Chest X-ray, PA view. Patient: 85 years old, sex F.
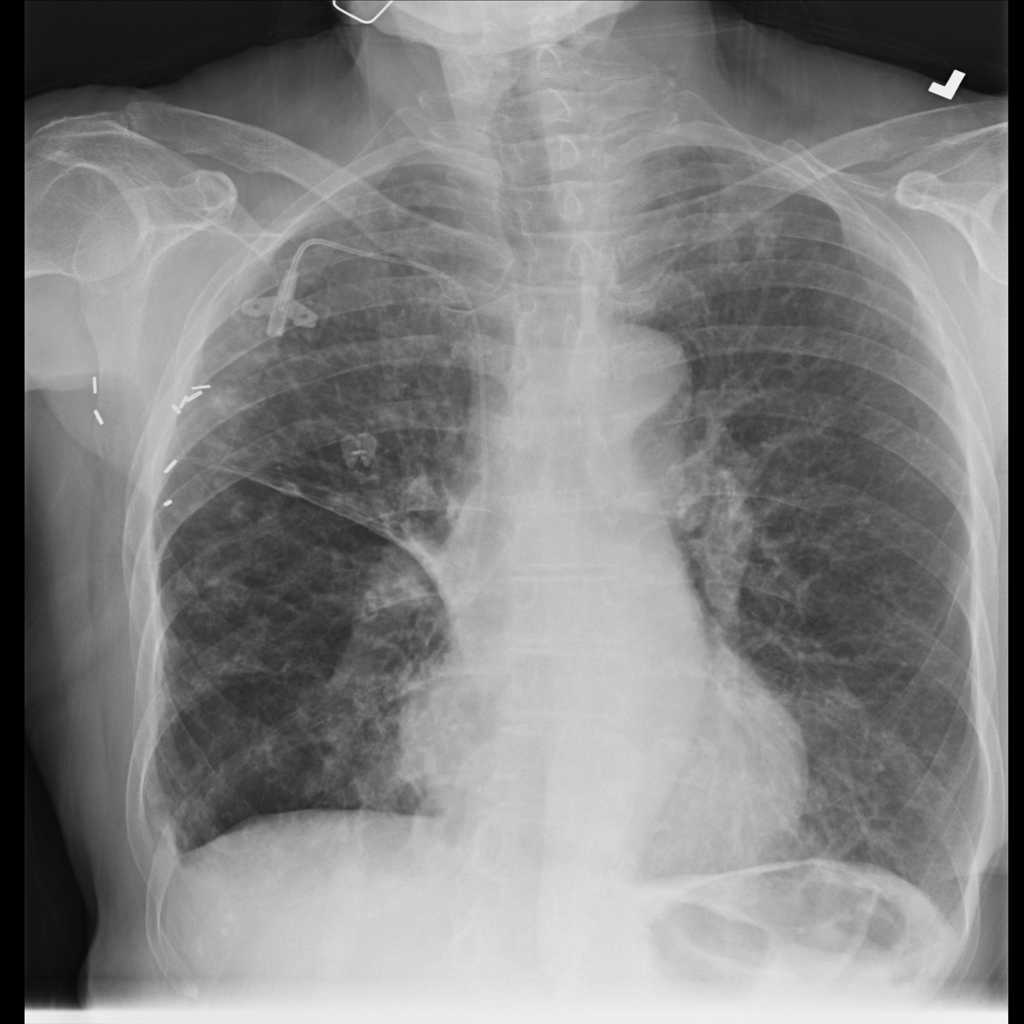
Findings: Emphysema, Pneumonia